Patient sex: M
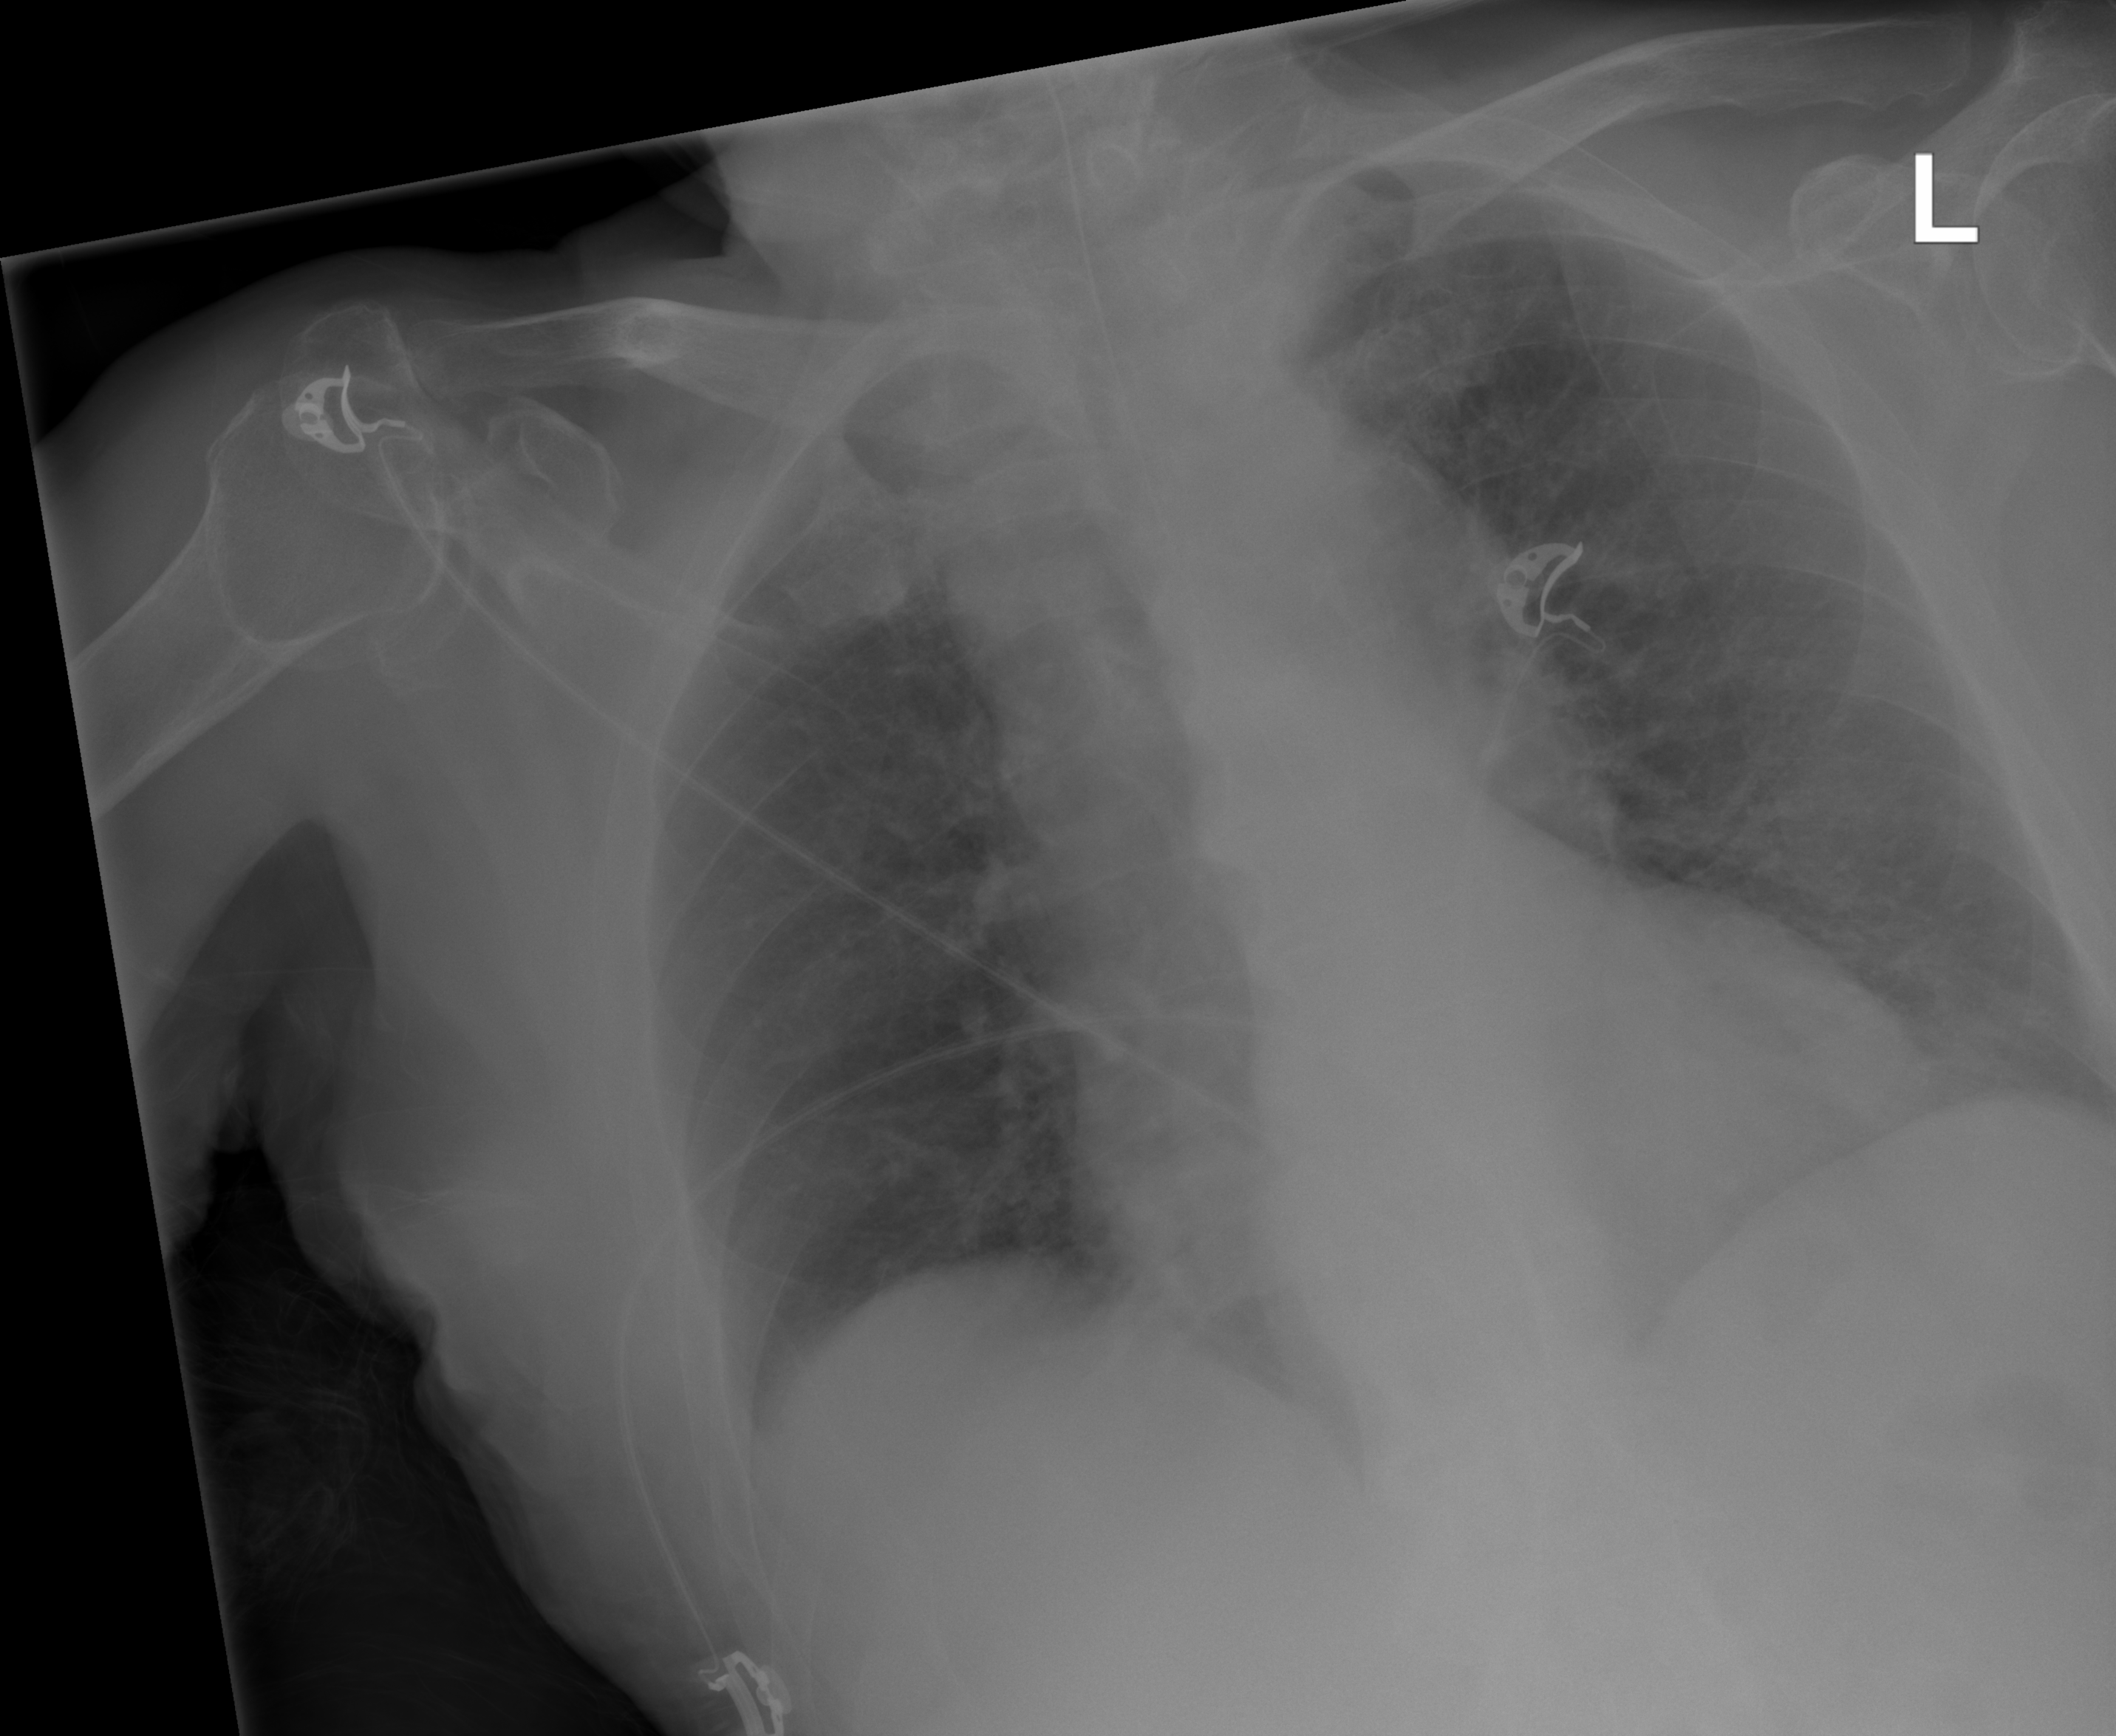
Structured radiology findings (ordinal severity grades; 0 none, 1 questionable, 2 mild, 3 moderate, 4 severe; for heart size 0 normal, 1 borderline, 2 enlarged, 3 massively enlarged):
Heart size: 2
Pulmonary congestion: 2
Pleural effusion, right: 2
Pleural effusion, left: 2
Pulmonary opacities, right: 2
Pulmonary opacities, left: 2
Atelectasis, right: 2
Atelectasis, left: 2